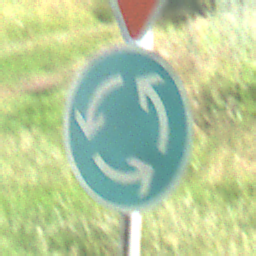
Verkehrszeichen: Kreisverkehr
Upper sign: VorfahrtGewaehren
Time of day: MorningAfternoon
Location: Outdoor (Nature)
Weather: Clear
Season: NotSpecified
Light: Natural